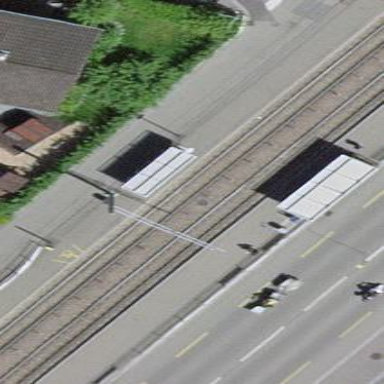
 specifically for trams. The platform has shelter."